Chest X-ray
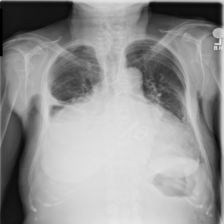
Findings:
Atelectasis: negative
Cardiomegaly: negative
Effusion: positive
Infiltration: negative
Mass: negative
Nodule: negative
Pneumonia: negative
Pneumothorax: negative
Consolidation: negative
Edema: negative
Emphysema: negative
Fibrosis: negative
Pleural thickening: negative
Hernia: negative